Question: I am trying to plot the fall of an object (an optical fork to be precise) as a function of time in order to verify that the law of gravity is indeed 9.81.
The different data are supposed to represent the passage at each slot. The different slits are spaced 1 centimeter apart and there are 11 slits in all. I measured these data with an Arduino setup and I plot the graph and fit with Python. I have the data in a CSV file but when I run my code, I get an error "Unable to coerce to Series, length must be 1: given 11". However, when I enter the values manually one by one instead of reading the file, the code works and I get this graph, which is what I expect.

Here is the instruction I use (I added the values at each iteration by entering them manually and I thought that by doing the same thing in my CSV file the code would work but unfortunately it doesn't work either)
'''
t = 1e-3 * np.array([3.524,7.06,10.608,14.17,17.744,21.326,24.918,28.518,32.128,35.746,39.372])
'''
instead of
'''
t = pd.read_csv("Fall.csv") # Opening the data file
'''
Do you know where the error can come from? I mean why does the code work when I enter the values manually but not when I try to read a file with exactly the same values? I specify that I have 11 data in my CSV file.
Here is my initial CSV file (i.e. without having added the values at each iteration) with name 'Fall.csv':
'''
| 3.524 |
| 3.536 |
| 3.548 |
| 3.562 |
| 3.574 |
| 3.582 |
| 3.592 |
| 3.6 |
| 3.61 |
| 3.618 |
| 3.626 |
'''
And here is my complete code :
'''
import numpy as np # For the calculation
import pandas as pd # To read files
import matplotlib.pyplot as plt # To draw curves
import scipy.optimize as opt # For the adjustment
# Raw data
t = pd.read_csv("Fall.csv") # Opening the data file
z = -0.01 * np.linspace(1, 11, 11)
# Definition of the free fall function
g = 9.81 # the acceleration of gravity
def f(t,t0,h0): # Definition of the fitting function
return -0.5*g*(t-t0)**2 + h0
# Data adjustment
init_param = [0 , 0] # Initial values t0=0, h0=0
final_param , var = opt.curve_fit(f,t,z)
# Optimal function
tt = np.linspace(final_param[0], 100e-3,100)
hh = f(tt, *final_param) # Reconstruction of the fitted curve
# Plot of analyzed data
plt.clf() # Plot of data and fit
plt.xlabel("Time (s)")
plt.ylabel("Height (m)")
legend = "t0 = %f ms, h0 = %f centimeter " % (final_param[0]*1000,final_param[1]*100)
plt.plot(tt,hh,"r--",label=legend) # The adjustment
plt.plot(t,z,"bo", label="Data") # The data
plt.legend()
'''
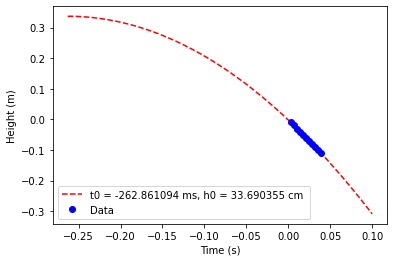
Answer: Your problem arises from the shape of 't'.
Scipy 'curve_fit'<URL>.
However, as your csv has one value by row, 'pd.read_csv()' reads it as a DataFrame, which basically is a 2D array.
You can check it by printing 't.shape', which outputs '(11,1)', while 'z.shape' is '(11,)'.
There are multiple solutions to this problem, either rewrite your csv on one line or call 'opt_curve' with 't[0]' to pick only the first column of 't'. Careful here, '0' is the name of the first and only column of your DataFrame, and not an index. This gives would give : 'final_param, var = opt.curve_fit(f, t[0], z)'
I would advise for the first solution though, to directly get the desired shape when reading the data.